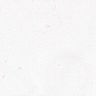
Metastatic tissue present: no